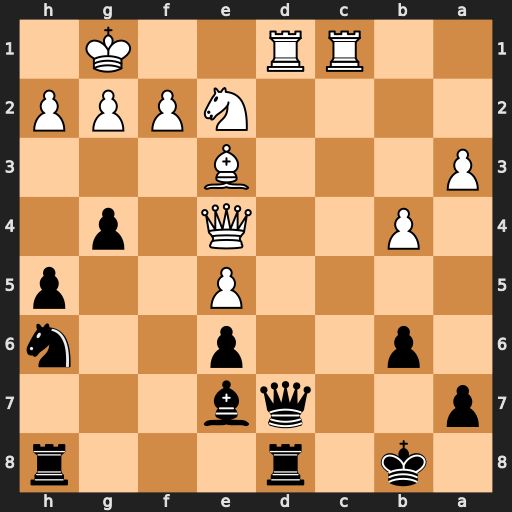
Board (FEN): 1k1r3r/p2qb3/1p2p2n/4P2p/1P2Q1p1/P3B3/4NPPP/2RR2K1
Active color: b
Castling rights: -
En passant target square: -
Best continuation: Qxd1+ Rxd1 Rxd1#